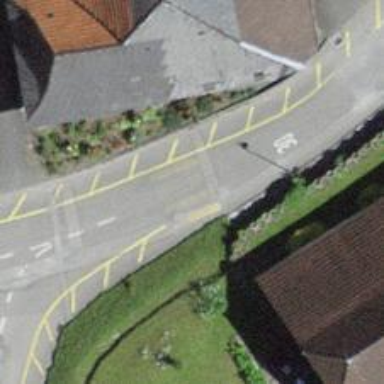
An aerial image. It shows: Zebra crossing on the road.